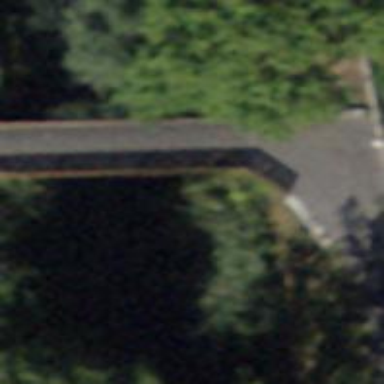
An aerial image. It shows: Paved path on bridge.